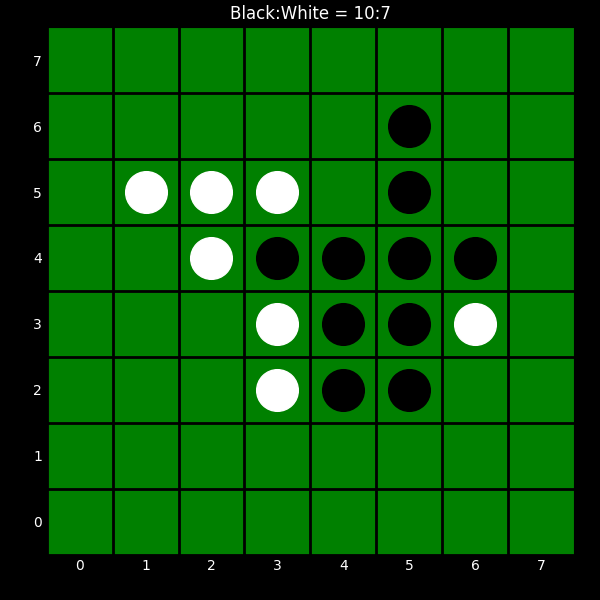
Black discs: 10
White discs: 7